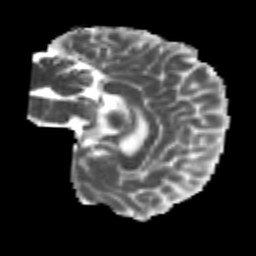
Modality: MD
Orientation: sagittal
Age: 23
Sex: male
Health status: healthy
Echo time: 0.074 s